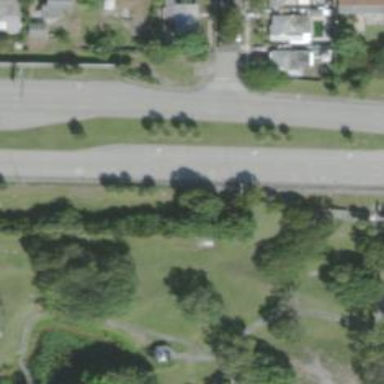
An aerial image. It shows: Disc golf hole.